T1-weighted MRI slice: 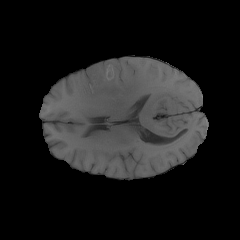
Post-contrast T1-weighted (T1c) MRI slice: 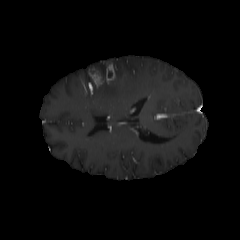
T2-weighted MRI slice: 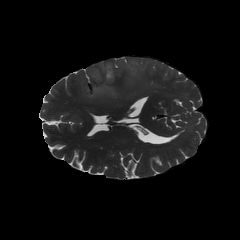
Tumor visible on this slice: yes